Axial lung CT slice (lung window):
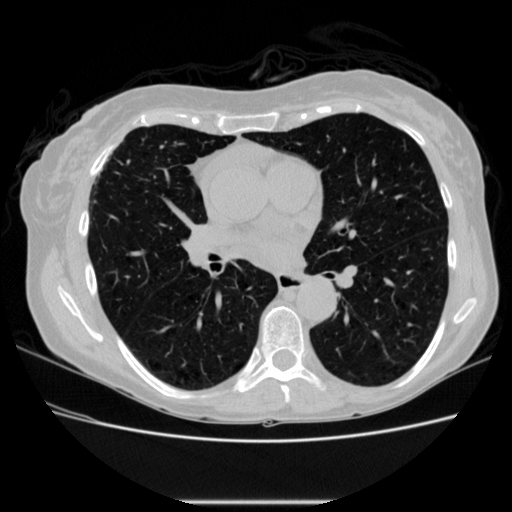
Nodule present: no